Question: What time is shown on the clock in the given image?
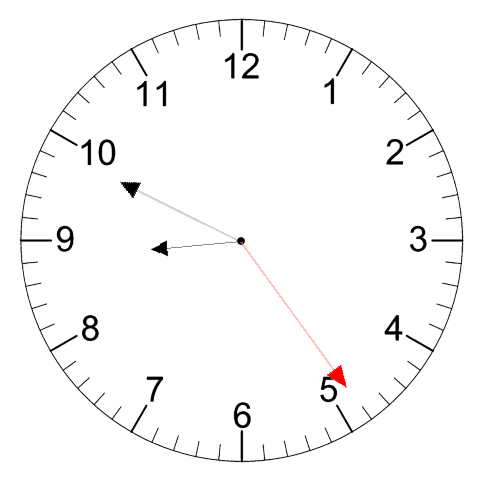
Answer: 08:49:24